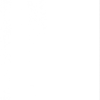
Label: dusty